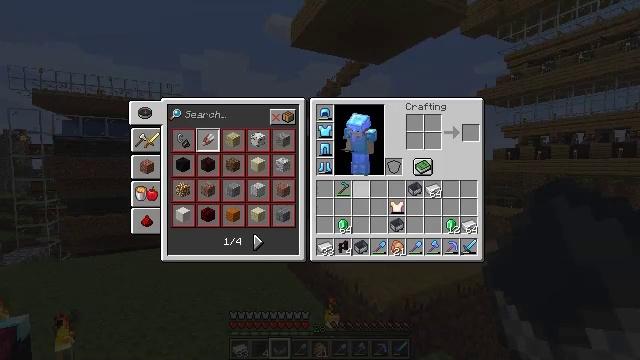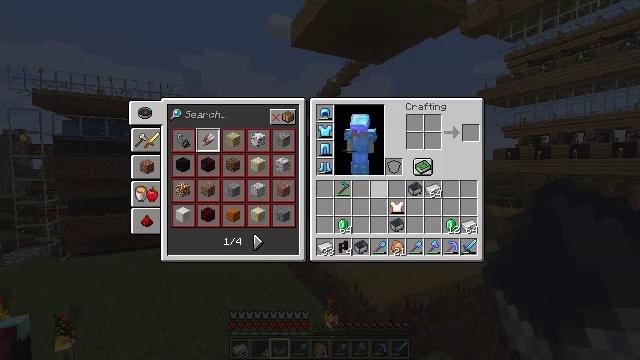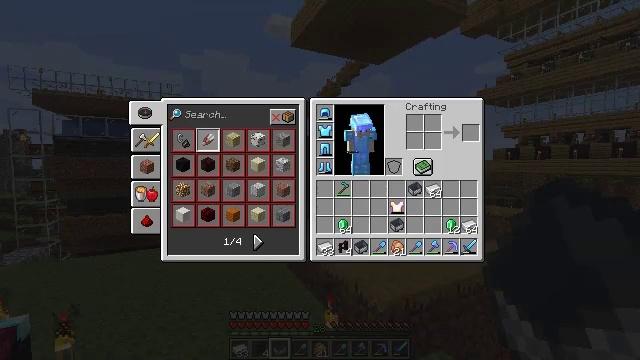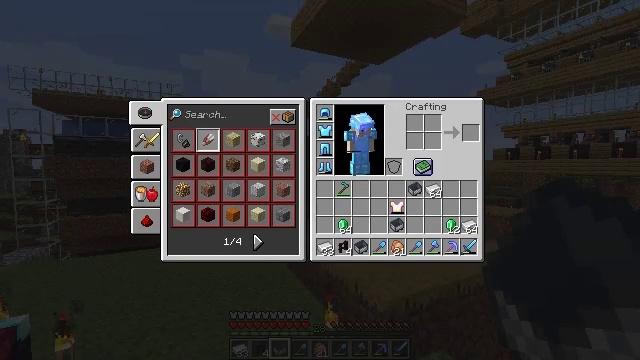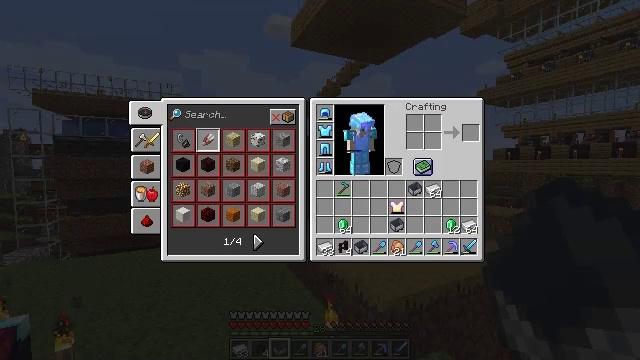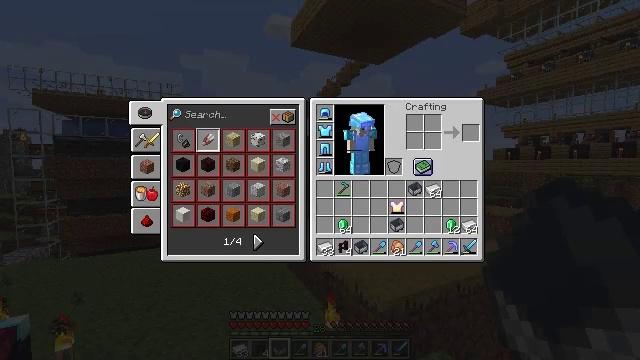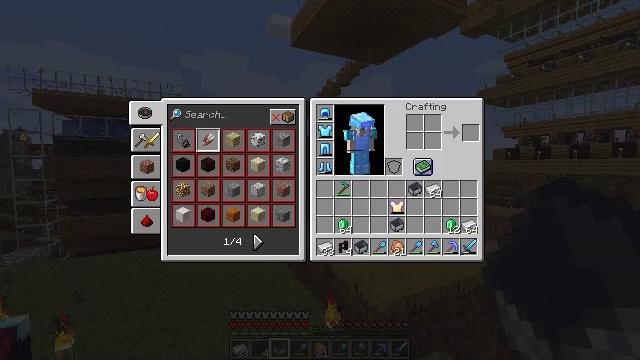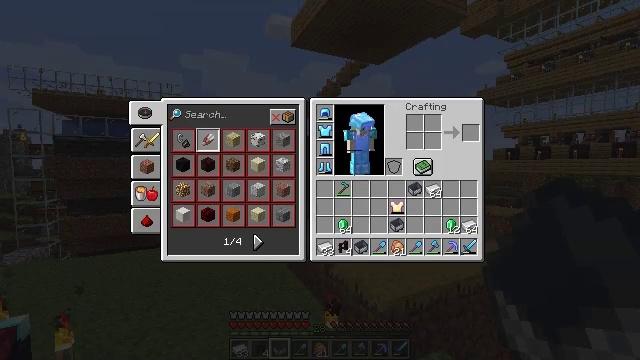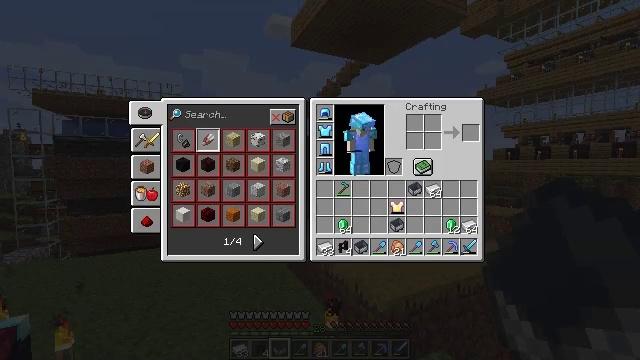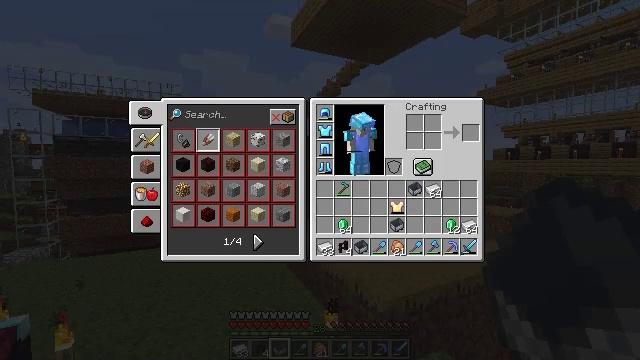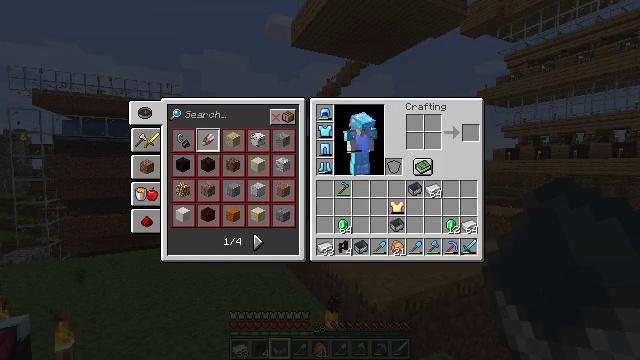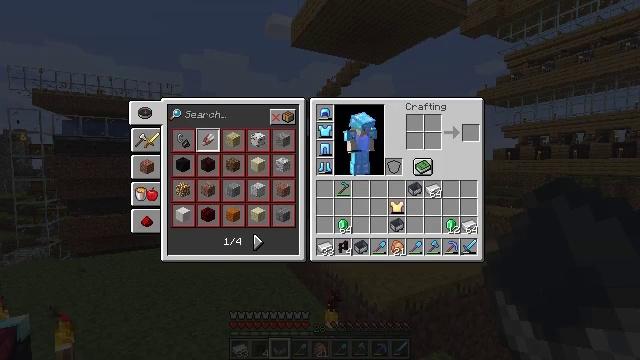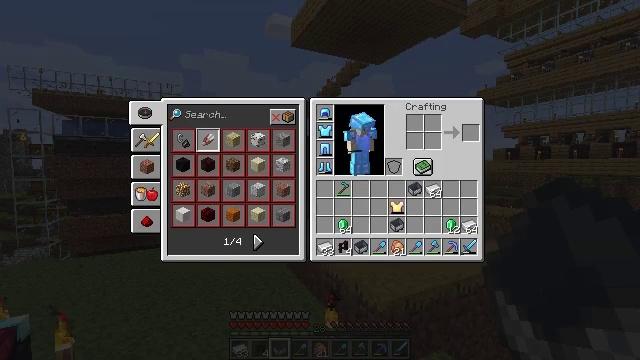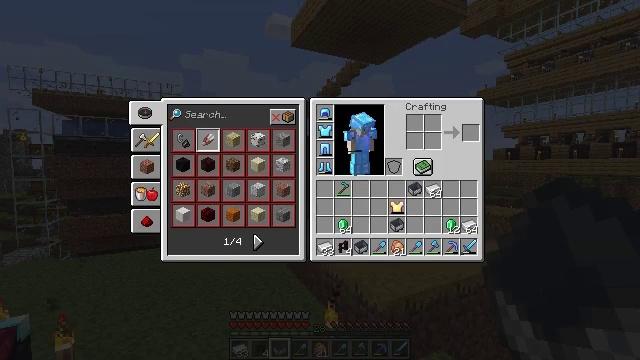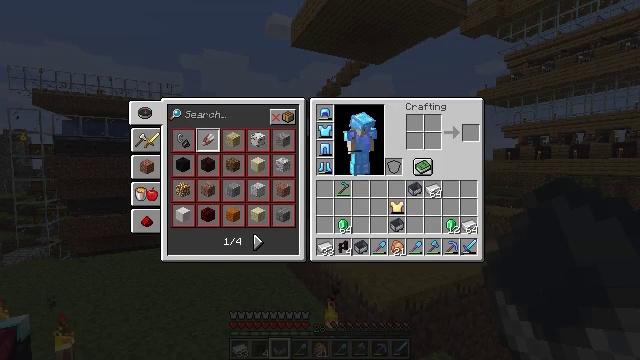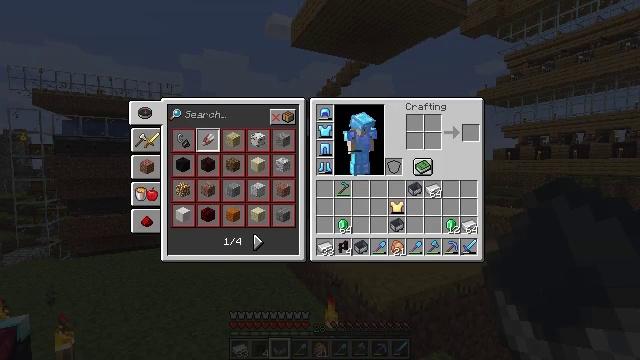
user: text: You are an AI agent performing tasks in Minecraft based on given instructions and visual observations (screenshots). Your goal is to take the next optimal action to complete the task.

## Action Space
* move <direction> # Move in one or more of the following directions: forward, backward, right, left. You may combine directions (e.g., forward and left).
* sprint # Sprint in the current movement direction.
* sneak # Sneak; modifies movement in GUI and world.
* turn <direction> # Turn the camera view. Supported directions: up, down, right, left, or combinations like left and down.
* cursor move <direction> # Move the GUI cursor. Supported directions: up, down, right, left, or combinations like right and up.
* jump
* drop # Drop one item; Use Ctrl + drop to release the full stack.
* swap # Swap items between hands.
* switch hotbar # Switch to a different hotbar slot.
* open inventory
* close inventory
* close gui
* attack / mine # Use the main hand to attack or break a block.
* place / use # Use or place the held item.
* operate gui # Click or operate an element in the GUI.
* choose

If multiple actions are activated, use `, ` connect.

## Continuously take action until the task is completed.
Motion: motion action
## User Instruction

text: Drop a nether brick fence.
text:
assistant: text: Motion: cursor move right
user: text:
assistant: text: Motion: cursor move right and up
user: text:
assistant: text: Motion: cursor move right and up
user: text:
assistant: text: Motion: no_op
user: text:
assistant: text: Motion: no_op
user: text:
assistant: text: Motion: no_op
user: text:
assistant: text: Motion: cursor move right
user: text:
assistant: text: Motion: no_op
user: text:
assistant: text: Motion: no_op
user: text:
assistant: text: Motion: no_op
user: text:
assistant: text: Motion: no_op
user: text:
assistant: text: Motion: no_op
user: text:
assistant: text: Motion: no_op
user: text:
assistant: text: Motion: no_op
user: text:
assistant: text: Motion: operate gui
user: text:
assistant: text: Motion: operate gui
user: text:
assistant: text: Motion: operate gui
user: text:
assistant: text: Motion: no_op
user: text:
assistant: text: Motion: no_op
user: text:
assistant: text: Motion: no_op
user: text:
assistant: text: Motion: no_op
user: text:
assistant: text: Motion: no_op
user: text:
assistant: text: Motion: no_op
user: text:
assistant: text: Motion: no_op
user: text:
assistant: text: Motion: no_op
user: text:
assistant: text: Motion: no_op
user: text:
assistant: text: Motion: no_op
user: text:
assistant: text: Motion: no_op
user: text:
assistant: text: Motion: no_op
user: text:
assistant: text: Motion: no_op